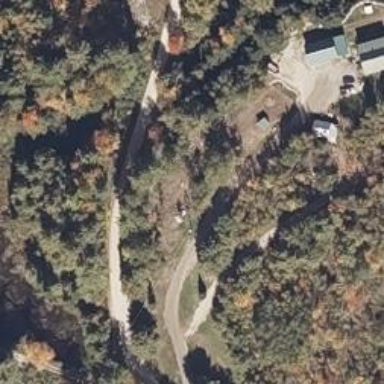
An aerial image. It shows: Driveway leading to service road.